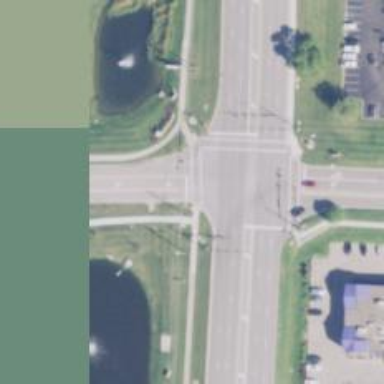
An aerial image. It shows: Marked crossing on footway.